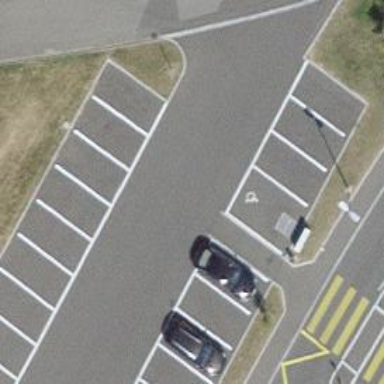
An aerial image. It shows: Road serving as parking aisle.